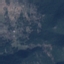
Land use / land cover: HerbaceousVegetation